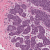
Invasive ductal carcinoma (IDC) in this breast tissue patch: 0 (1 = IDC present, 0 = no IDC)